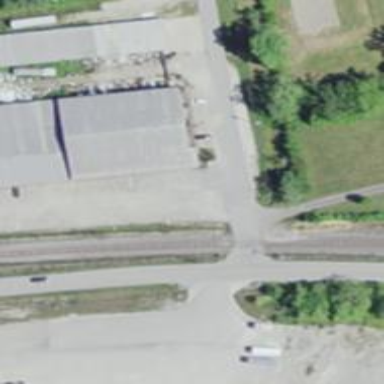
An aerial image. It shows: Railway level crossing.